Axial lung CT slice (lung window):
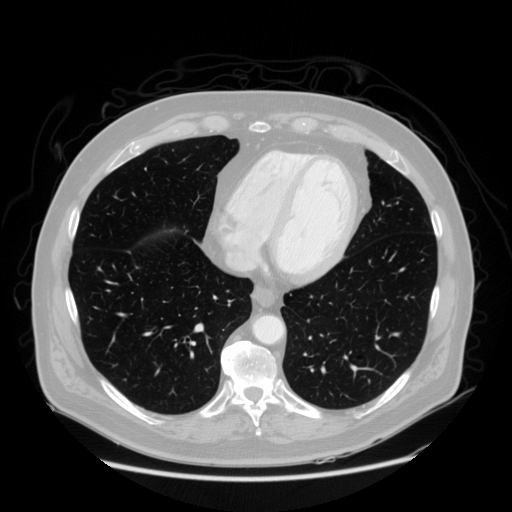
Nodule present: no